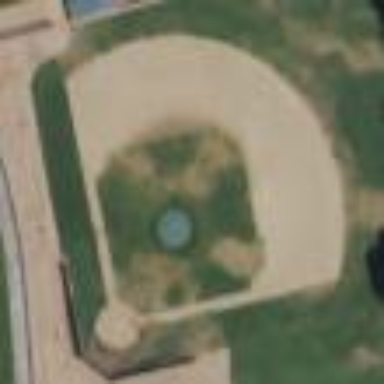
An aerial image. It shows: Baseball pitch for leisure land.